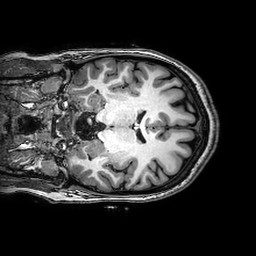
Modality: T1w
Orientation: coronal
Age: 20
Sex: female
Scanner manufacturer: philips
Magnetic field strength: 3 T
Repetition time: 0.008294 s
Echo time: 0.00382 s